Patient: sex M, age 72
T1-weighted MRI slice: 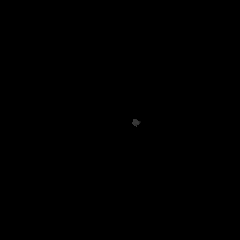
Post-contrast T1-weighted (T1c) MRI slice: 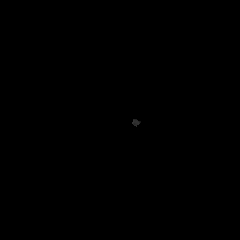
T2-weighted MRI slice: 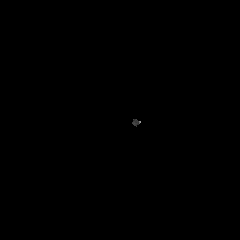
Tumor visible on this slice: no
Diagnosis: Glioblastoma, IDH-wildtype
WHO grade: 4